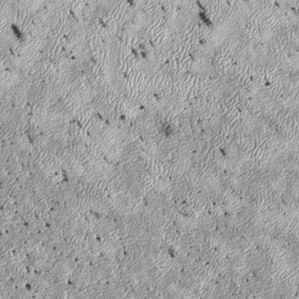
Label: frost